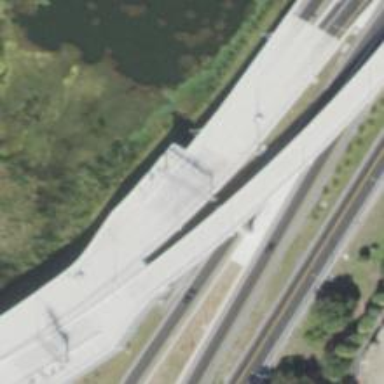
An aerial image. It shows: Toll gantry on the road.